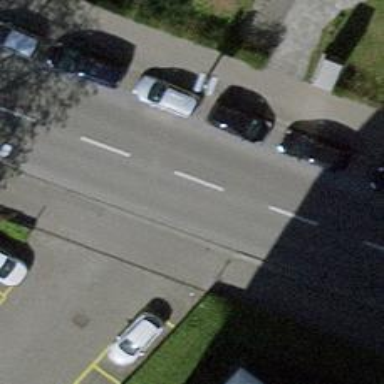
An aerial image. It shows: Tertiary road with asphalt surface. It includes cycle lane on both sides.